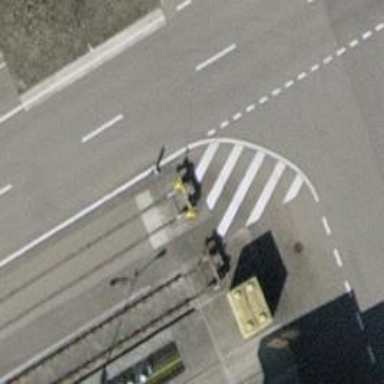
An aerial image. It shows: Railway buffer stop.